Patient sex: M
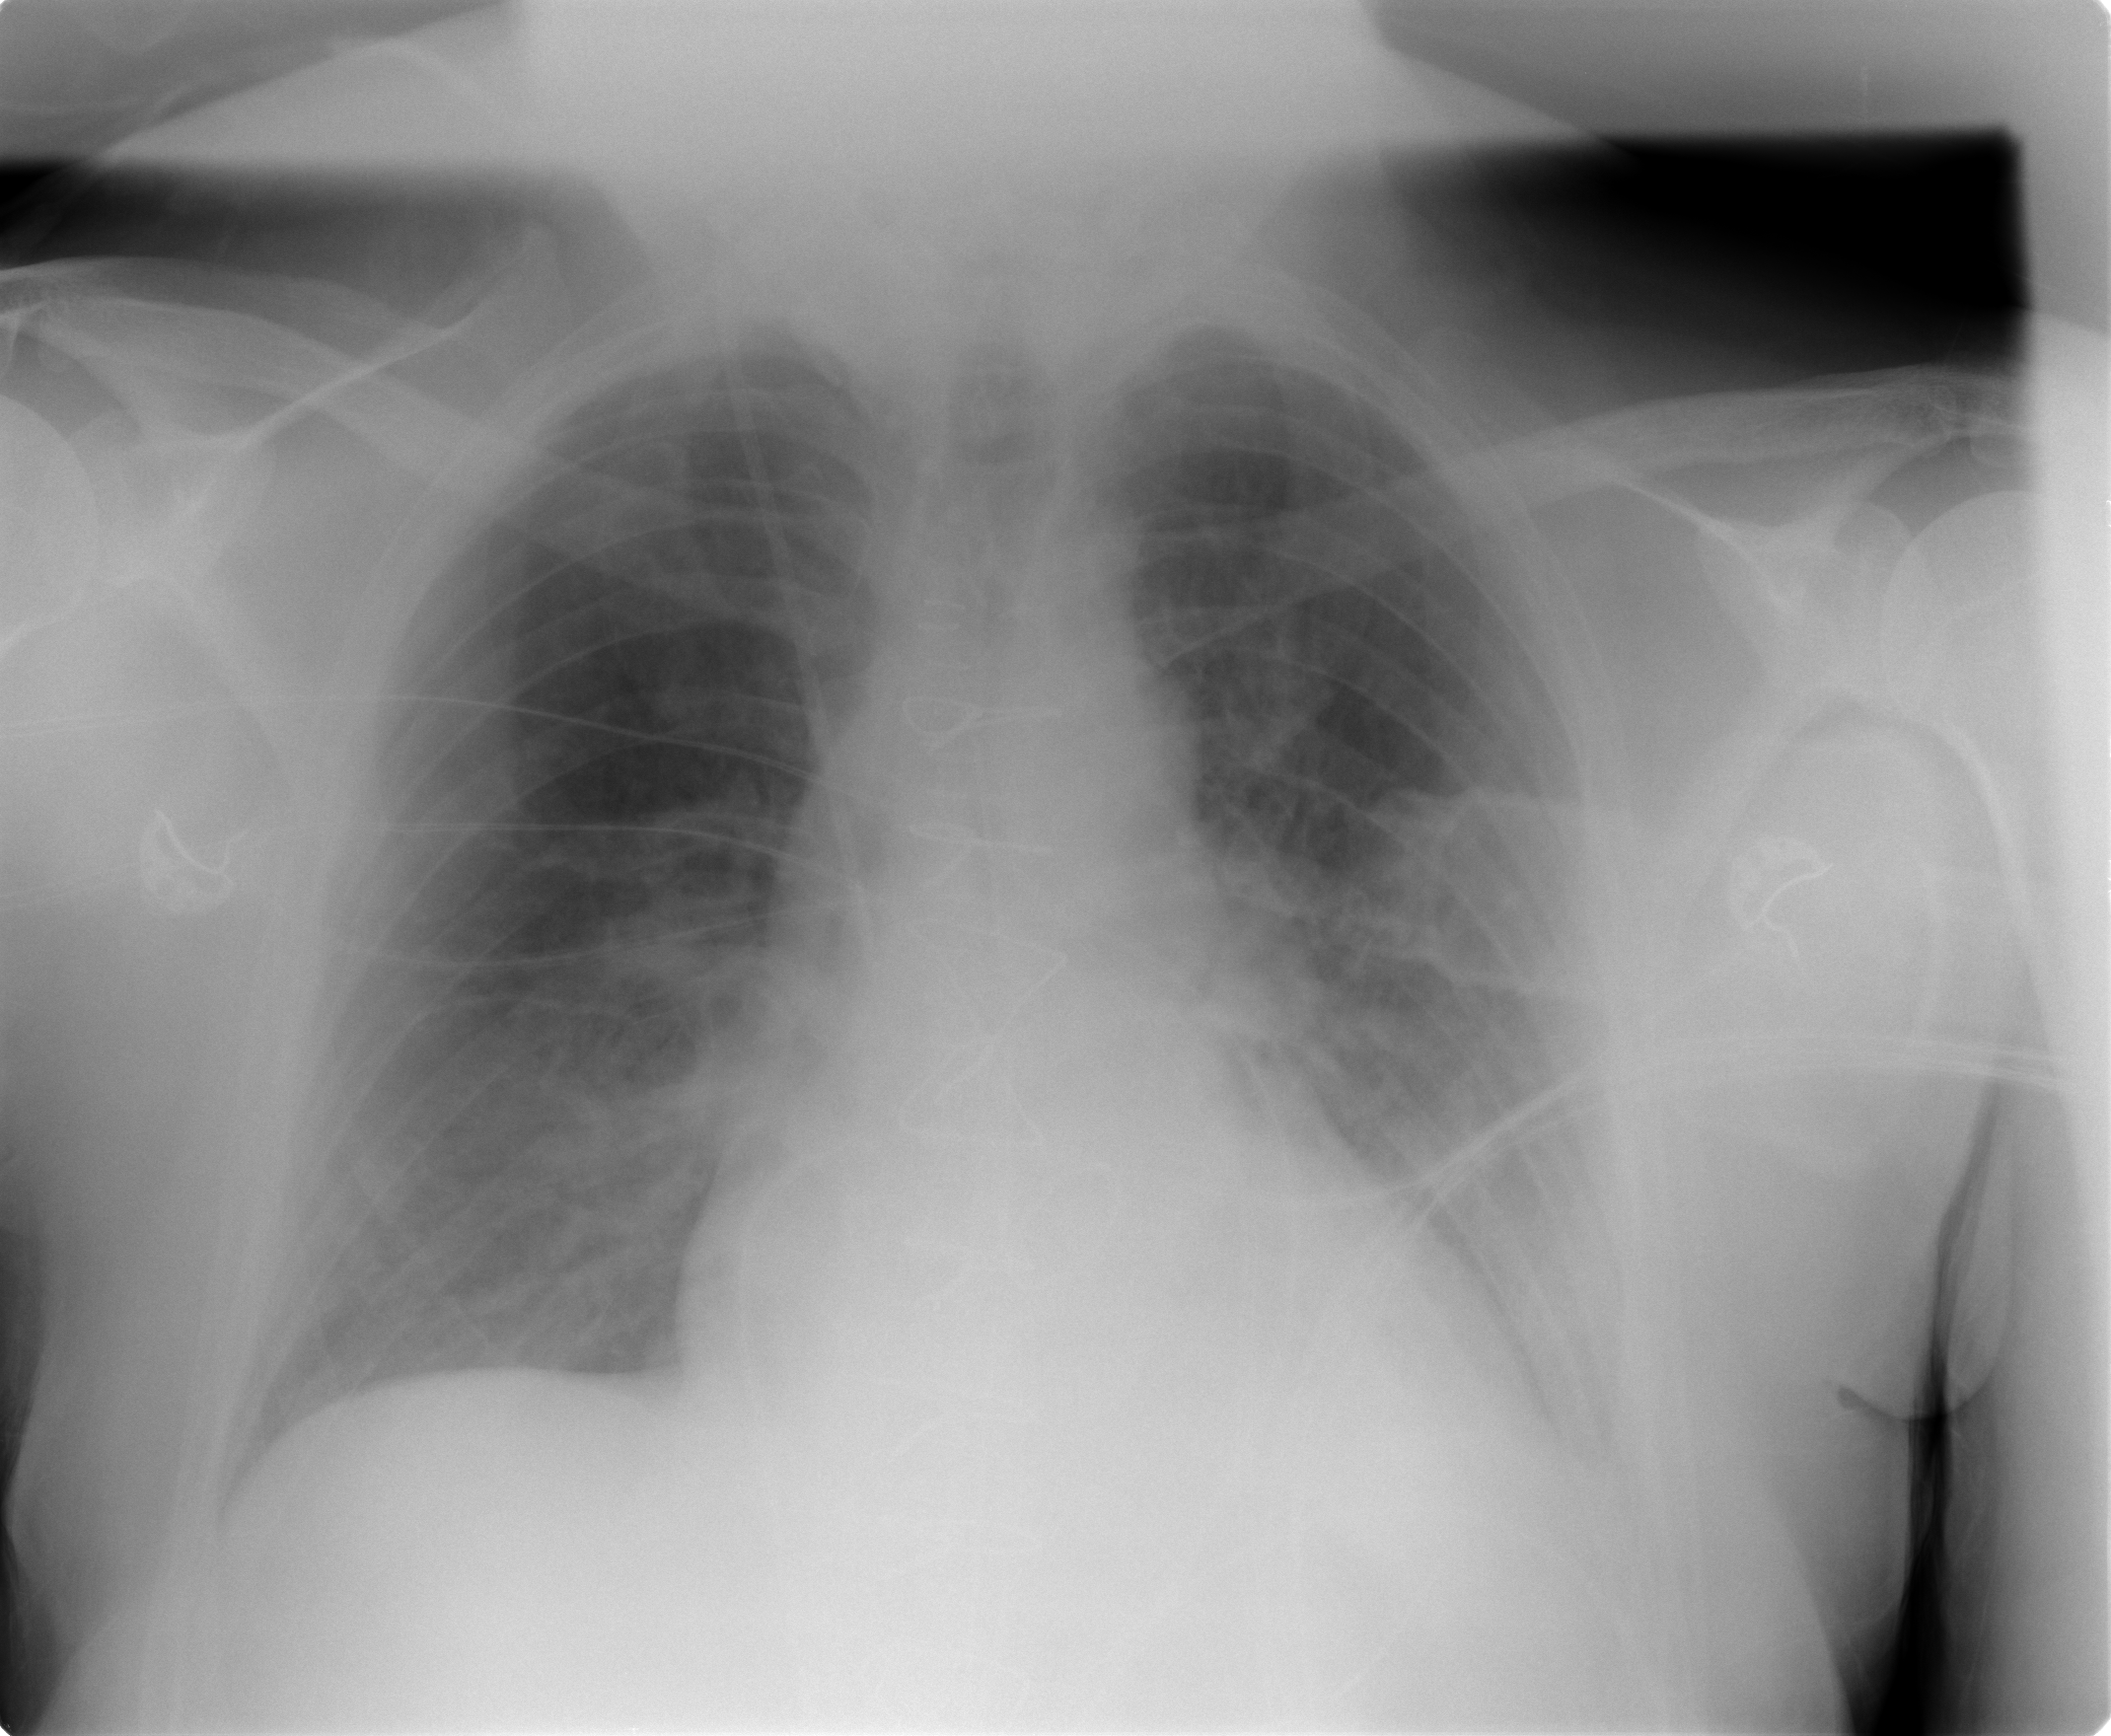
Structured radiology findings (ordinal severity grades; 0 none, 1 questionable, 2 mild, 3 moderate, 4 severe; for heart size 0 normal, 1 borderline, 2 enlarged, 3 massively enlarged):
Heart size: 0
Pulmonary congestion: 2
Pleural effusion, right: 0
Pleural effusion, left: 2
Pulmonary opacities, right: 2
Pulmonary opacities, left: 2
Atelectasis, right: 2
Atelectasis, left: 2